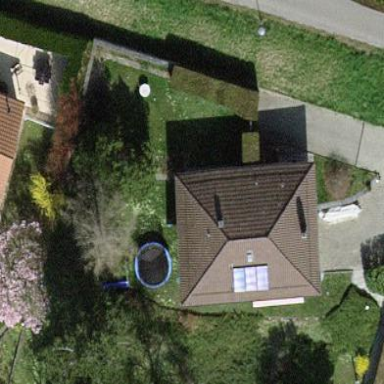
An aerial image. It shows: Detached building.